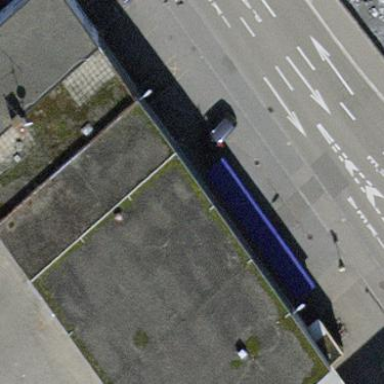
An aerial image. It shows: Warehouse building.